Question: In my database I have one table called (id_s, username, password)and another Table (id_s, trade), the column id_s is a primary key in table Sales and it's a foreign key in table Sales_trade, here is a capture of the Sales_trade table:

Now what I need is an idea or a sample to do this work:
for every id_s , show the button, the number of times of the trade , and the name of these trades should be writing on the buttons that have been shown.
The query should look something like: select where id_s=4
Thank you for your time !
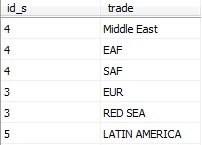
Answer: If you want to do that in an asp.net page you can add a SQLDatasource that performs the query you want, and put the button in a Repeater Control, binding the control to the SQLDataSource.
You can find examples of that on MSDN.